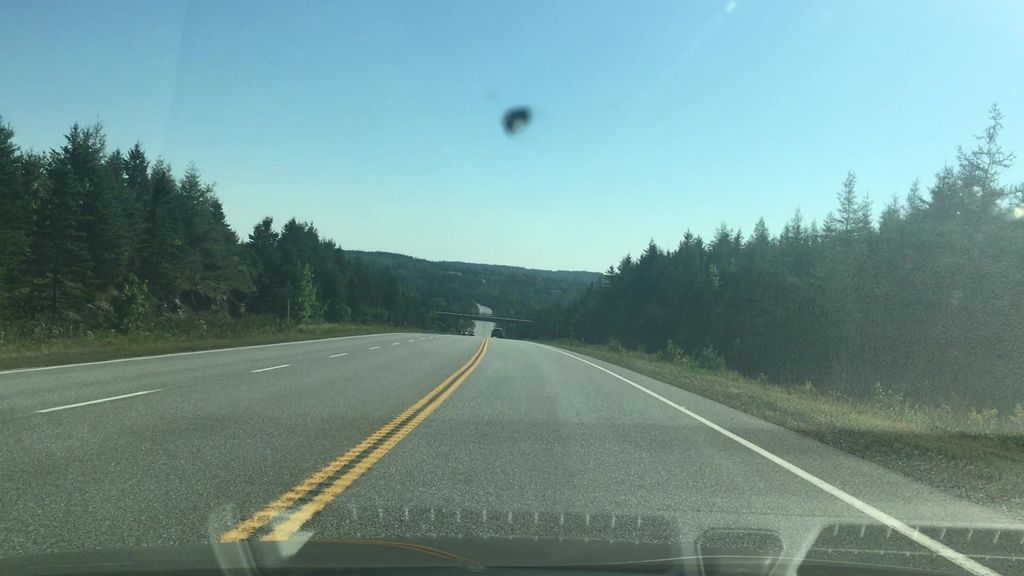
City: halifax